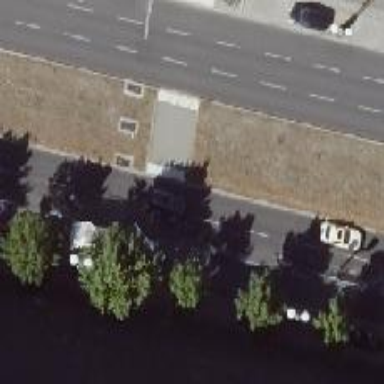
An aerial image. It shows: Unmarked crossing on the road.